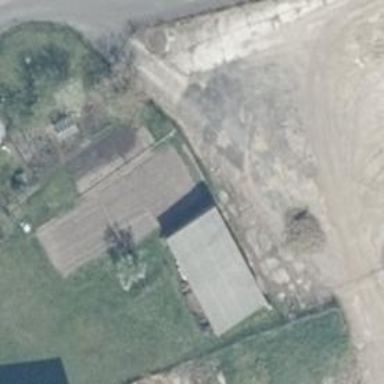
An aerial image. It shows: Farm auxiliary building with flat grey roof.